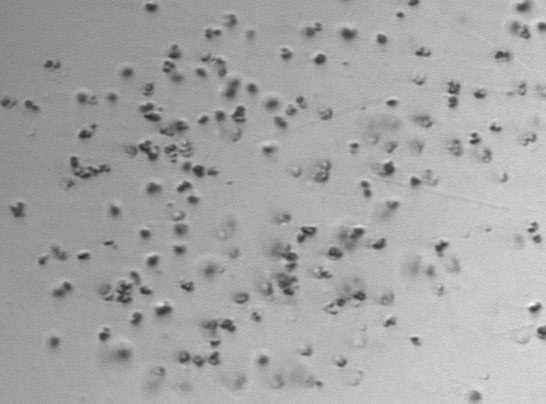
Label: Phaeocystis